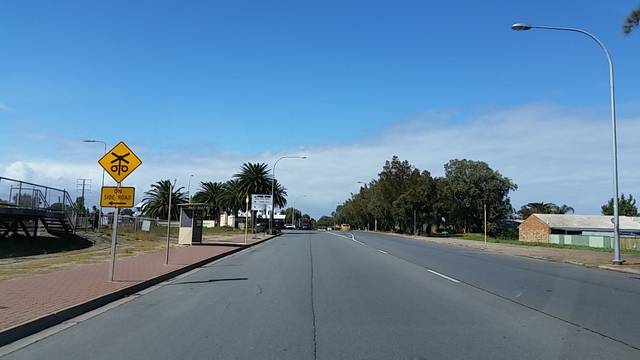
Region: Australia
Coordinates: -34.849, 138.495